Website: macys
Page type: billing-address
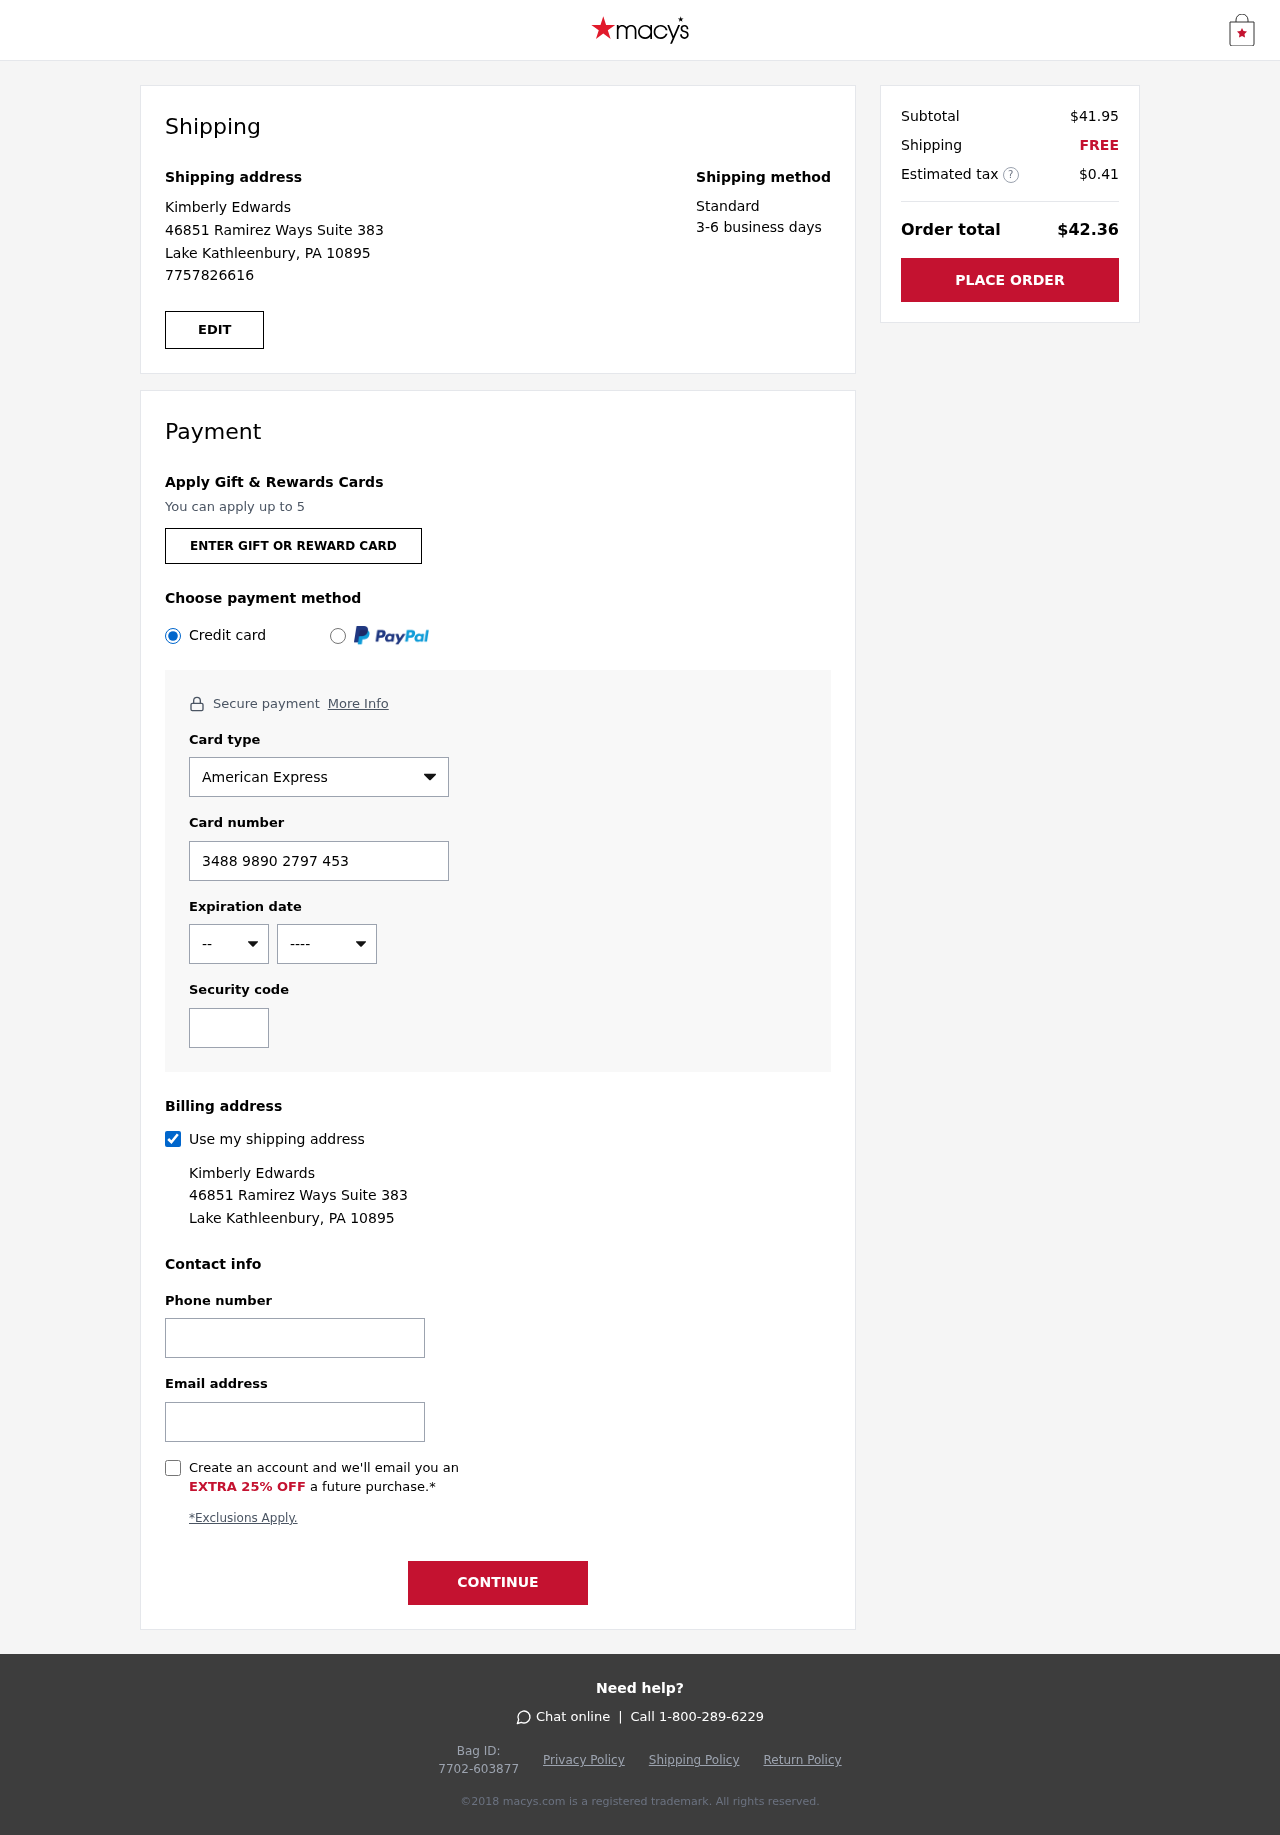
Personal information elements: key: PII_CARD_CVV
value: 1086
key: PII_CARD_EXPIRY_MONTH
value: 04
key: PII_CARD_EXPIRY_YEAR
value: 27
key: PII_CARD_NUMBER
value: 3488 9890 2797 453
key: PII_CARD_TYPE
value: American Express
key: PII_EMAIL
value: kimberly_edwards@gmail.com
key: PII_FULLNAME
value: Kimberly Edwards
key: PII_PHONE
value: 7757826616
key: PII_STREET
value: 46851 Ramirez Ways Suite 383
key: PII_CITY_STATE_ZIP
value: Lake Kathleenbury, PA 10895
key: PII_FIRSTNAME
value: Kimberly
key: PII_LASTNAME
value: Edwards
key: PII_FULLNAME2
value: Kimberly Edwards
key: PII_FULLNAME3
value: Kimberly Edwards
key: PII_FIRSTNAME2
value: Kimberly
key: PII_FIRSTNAME3
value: Kimberly
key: PII_LASTNAME2
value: Edwards
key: PII_LASTNAME3
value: Edwards
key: PII_FIRSTNAME_DERIVED
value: Kimberly
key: PII_LASTNAME_DERIVED
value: Edwards
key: PII_FULLNAME_DERIVED
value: Kimberly Edwards
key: PII_NAME_FULL_DERIVED
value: Kimberly Edwards
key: PII_PHONE2
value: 7757826616
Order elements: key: ORDER_SUBTOTAL
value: $41.95
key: ORDER_SHIPPING_COST
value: FREE
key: ORDER_TAX
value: $0.41
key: ORDER_TOTAL
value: $42.36